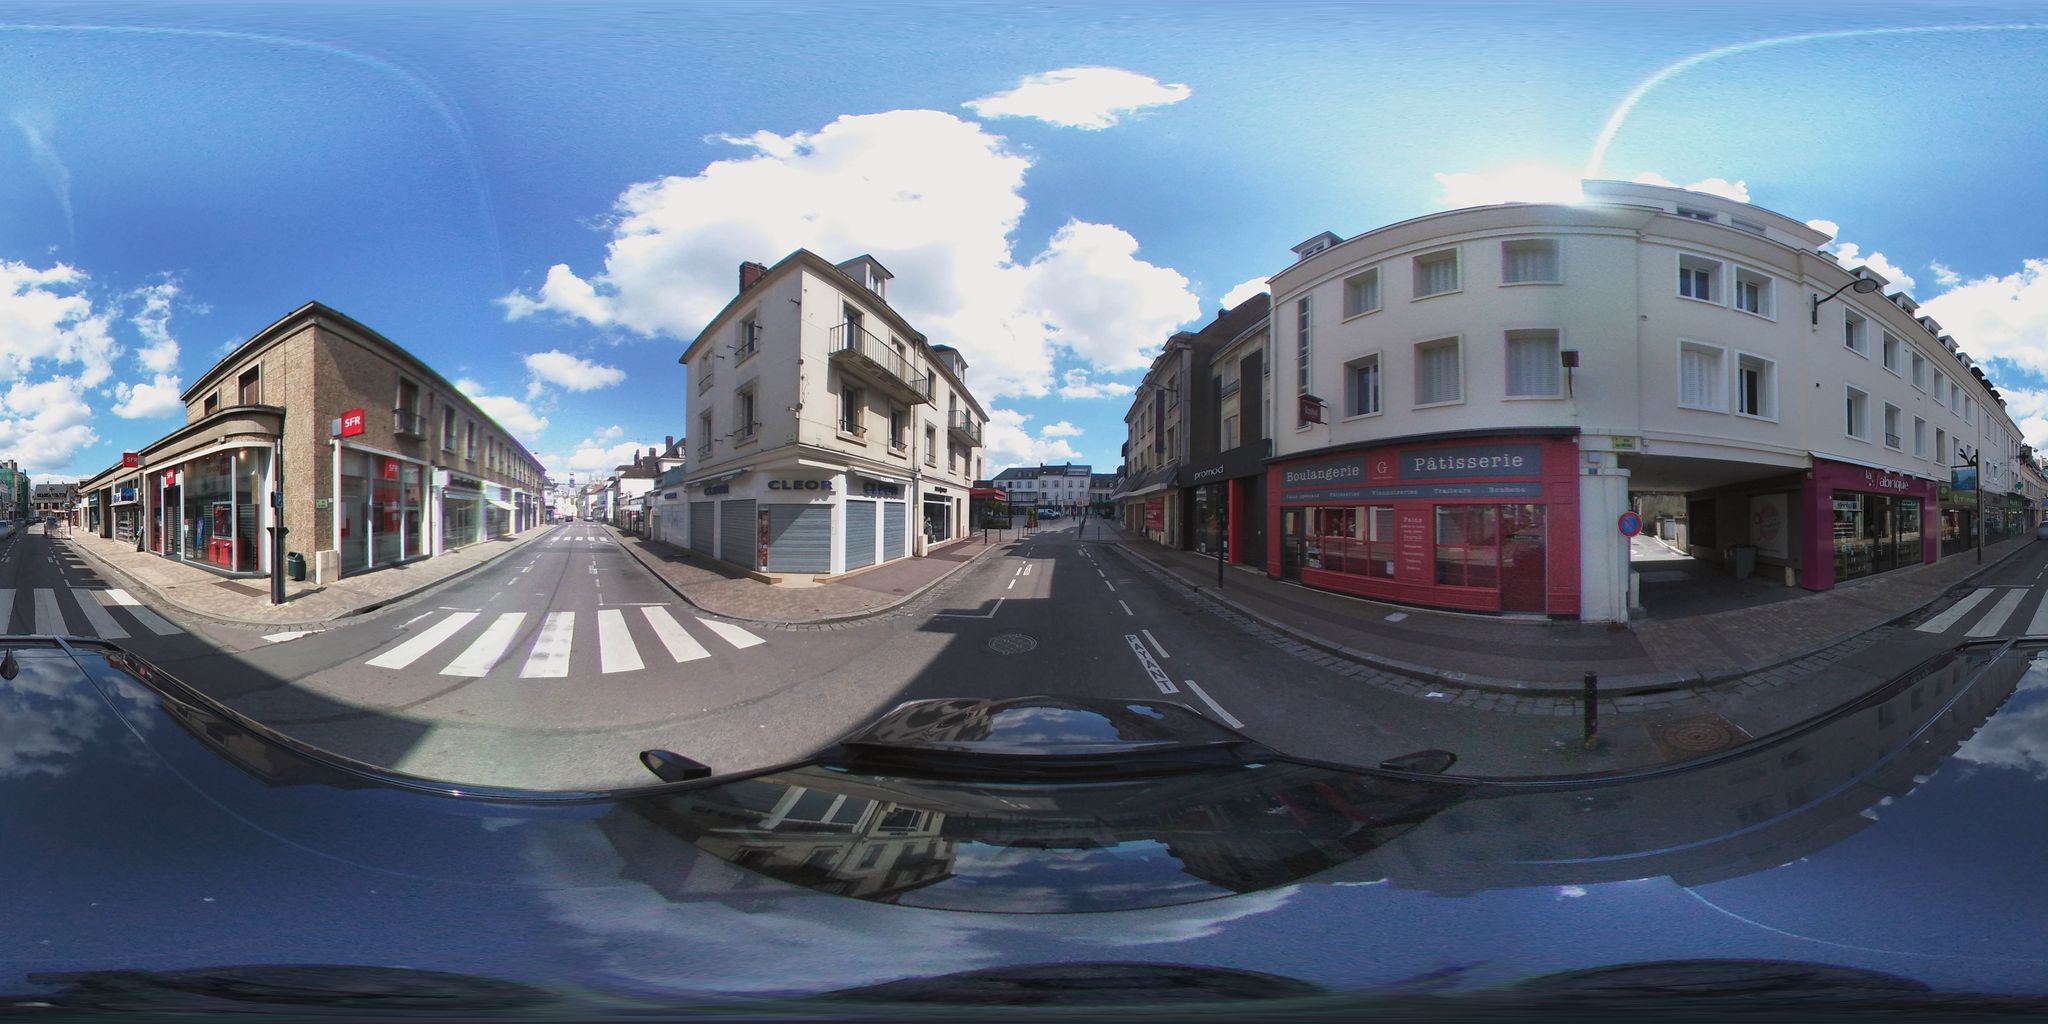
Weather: clear
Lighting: day
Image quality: good
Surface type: cycling surface
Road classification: steps, service
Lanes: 1
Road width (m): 5.0
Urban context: dense urban cluster
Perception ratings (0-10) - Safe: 4.86, Lively: 1.82, Beautiful: 2.23, Boring: 4.92, Depressing: 7.66, Wealthy: 1.06